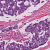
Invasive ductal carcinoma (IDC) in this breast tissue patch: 1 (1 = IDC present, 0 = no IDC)